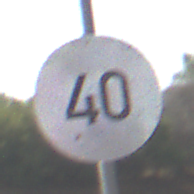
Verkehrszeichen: Geschwindigkeit40
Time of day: MorningAfternoon
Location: Outdoor (Nature)
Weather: PartlyCloudy
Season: NotSpecified
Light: Natural